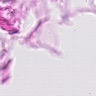
Metastatic tissue present: no